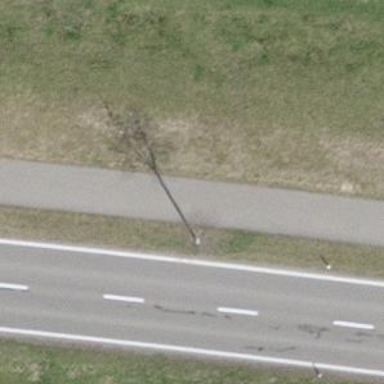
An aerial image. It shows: Urban tree adds touch of nature to the surroundings.